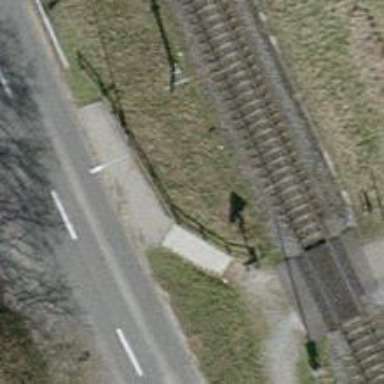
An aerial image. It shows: Paved road with steps.